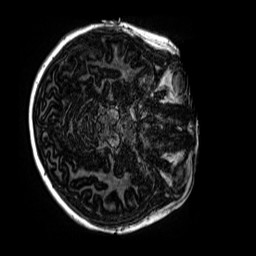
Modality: MP2RAGE
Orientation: axial
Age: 11
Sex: male
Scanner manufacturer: siemens
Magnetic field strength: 3 T
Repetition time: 4 s
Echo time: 0.00299 s